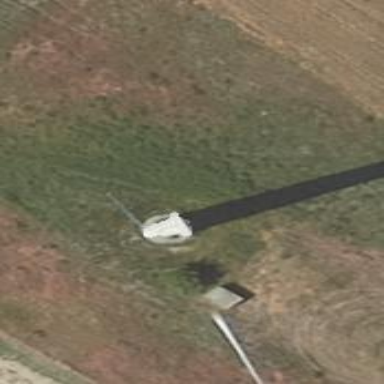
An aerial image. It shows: Wind-powered generator.